Field crop: maize
Growth stage: 2
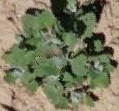
Species: chenopodium